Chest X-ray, PA view. Patient: 17 years old, sex M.
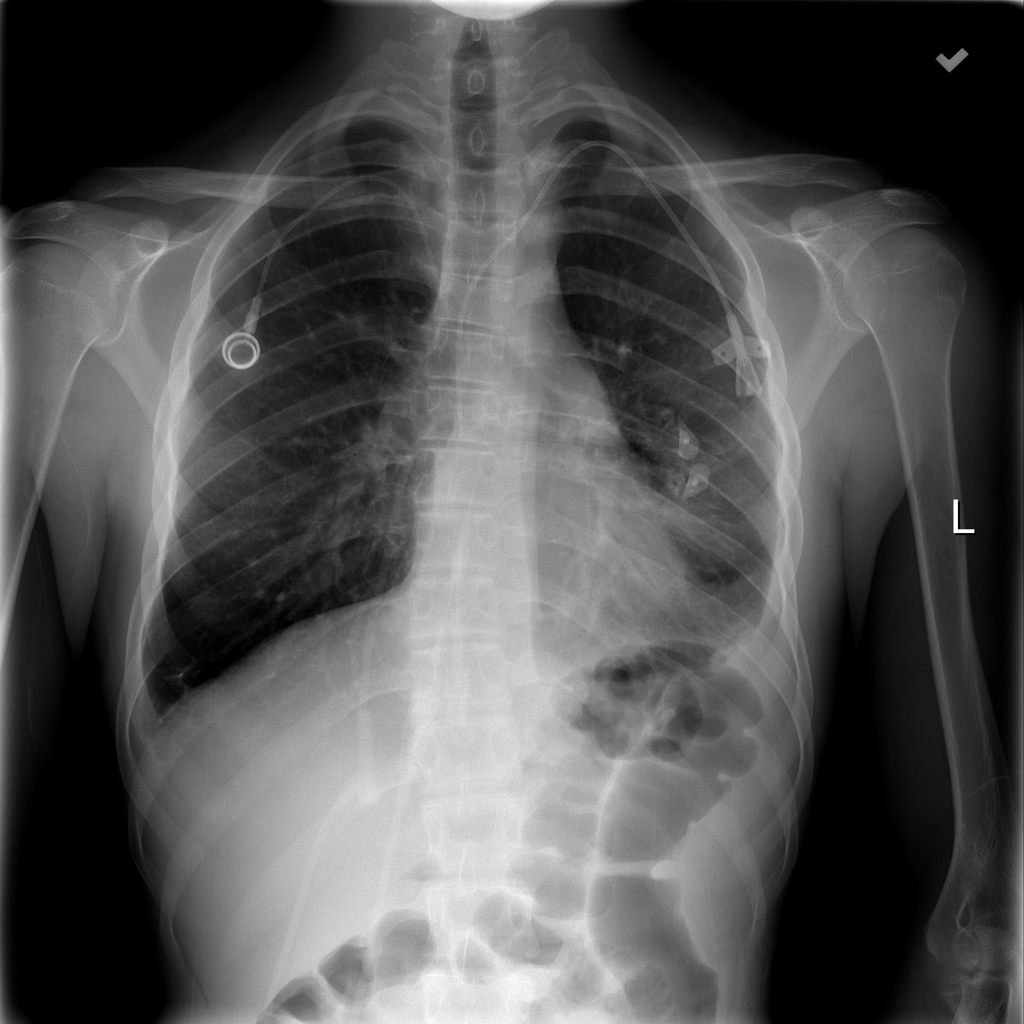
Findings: Edema, Effusion